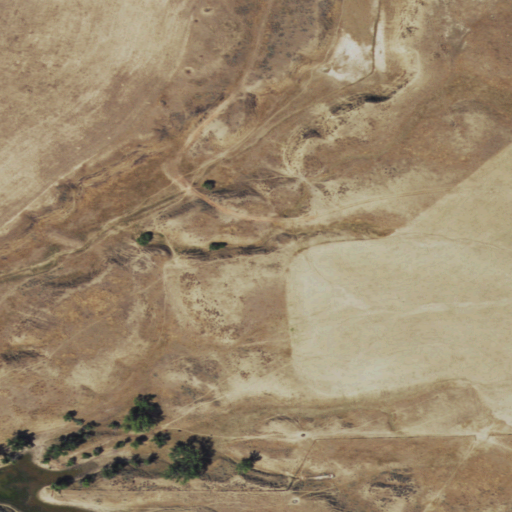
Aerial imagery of valley in Wyoming named Carter Draw containing shrub, cultivated crops, grassland, open water, deciduous forest, and evergreen forest